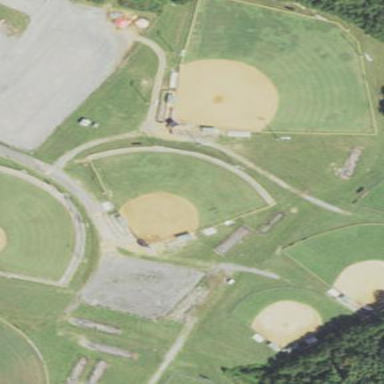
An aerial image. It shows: Grass pitch used for baseball and softball sports.